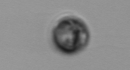
Label: Dinophyceae